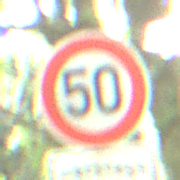
Verkehrszeichen: Geschwindigkeit50
Zusatzzeichen unten: ZeitangabenMitBeschraenkungAufWochentage7
Umgebung: Outdoor, Nature
Tageszeit: Midday
Wetter: Clear
Licht: Natural
Jahreszeit: NotSpecified
Kontrast: LowContrast